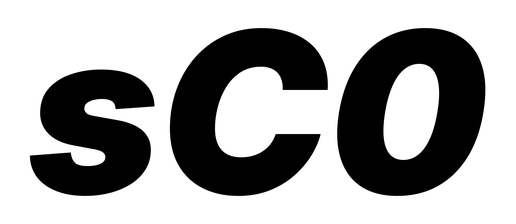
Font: Inter-Italic_Black_Italic